Current action and preconditions to check: trajectory_clear

Your task: For each precondition in the list above, predict whether it will hold at this action.

Consider the current scene as observed from the mobile robot's camera, and analyze the predicted future states of all dynamic agents (e.g., people, animals, vehicles, or any moving entities) within the NEXT SECOND.

IMPORTANT: Only answer "very likely" if you are absolutely certain—based on strong, clear evidence—that a dynamic agent will violate the precondition in the predicted future state. Do NOT answer "very likely" for unlikely, ambiguous, or low-probability risks.

Ask yourself for each precondition: Is there a high probability, with clear and convincing evidence, that the predicted future states of any dynamic agent will interfere with the predicted future state of the currently executing action within the NEXT SECOND, causing that precondition to fail?

Assess the risk level based on these predictions. Use "likely" or "very likely" if motions create a clear risk of interference.

Use "neutral" or "improbable" if agents are nearby but their predicted paths are clearly diverging or non-conflicting.

Failure Risk Categories: "very improbable", "improbable", "neutral", "likely", "very likely"

Answer Format: Output ONLY the probability_of_failure value from these categories: "very improbable", "improbable", "neutral", "likely", "very likely"

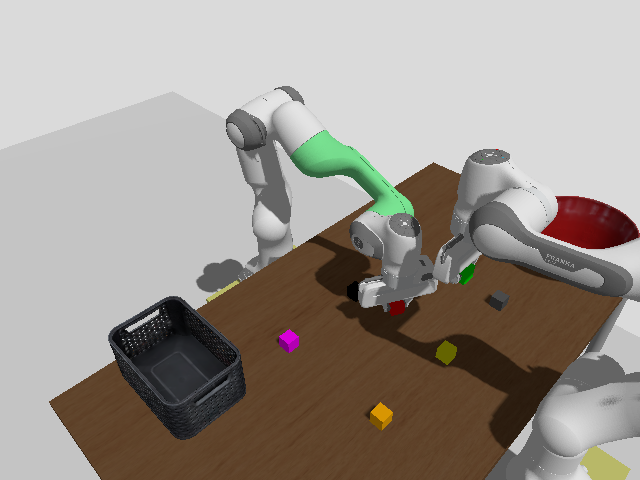

Answer: improbable